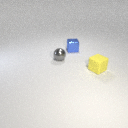
small yellow rubber cube in front of small gray metal sphere